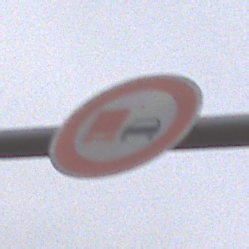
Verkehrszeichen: UeberholverbotKraftfahrzeuge
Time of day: Midday
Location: Outdoor (RoadRail)
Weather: Overcast
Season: NotSpecified
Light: Natural